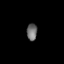
Tissue: prostate
Cell type: T cells
Senescence score: 0.7074
Nuclear area (px): 175
Mean DAPI intensity: 107